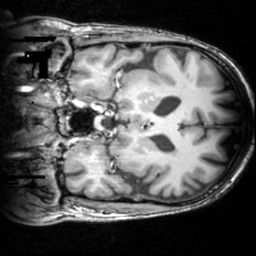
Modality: T1w
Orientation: coronal
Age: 72
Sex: male
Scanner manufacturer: siemens
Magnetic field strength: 3 T
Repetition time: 1.62 s
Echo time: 0.003 s